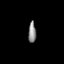
Tissue: lung
Cell type: Epithelial cells
Senescence score: 0.694
Nuclear area (px): 158
Mean DAPI intensity: 138.329